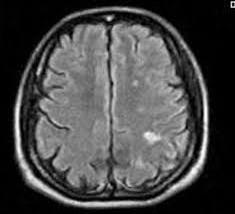
Label: notumor